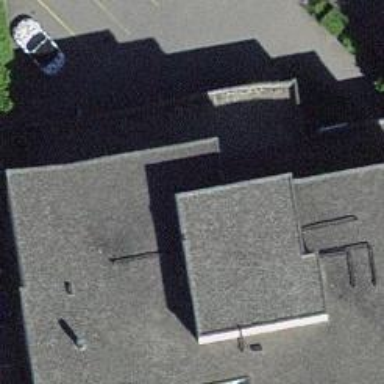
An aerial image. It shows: Furniture shop.